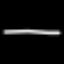
Label: line